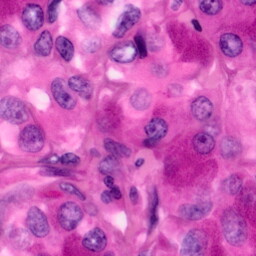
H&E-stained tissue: Pancreatic